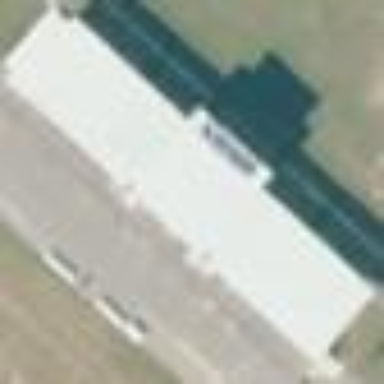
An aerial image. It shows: Grandstand building.